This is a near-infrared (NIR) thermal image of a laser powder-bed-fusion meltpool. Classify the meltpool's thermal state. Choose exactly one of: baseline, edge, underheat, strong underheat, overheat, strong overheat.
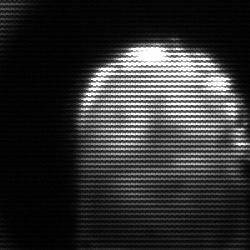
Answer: baseline